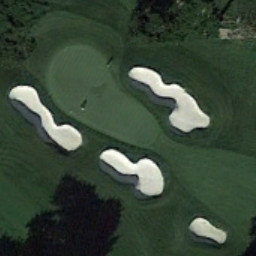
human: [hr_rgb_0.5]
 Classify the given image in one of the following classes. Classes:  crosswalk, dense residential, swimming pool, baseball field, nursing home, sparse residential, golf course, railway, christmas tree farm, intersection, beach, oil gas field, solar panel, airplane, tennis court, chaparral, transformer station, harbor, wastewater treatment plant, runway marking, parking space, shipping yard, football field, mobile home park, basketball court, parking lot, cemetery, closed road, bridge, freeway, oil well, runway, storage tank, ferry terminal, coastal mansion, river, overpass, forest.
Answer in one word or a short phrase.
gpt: golf course